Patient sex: M
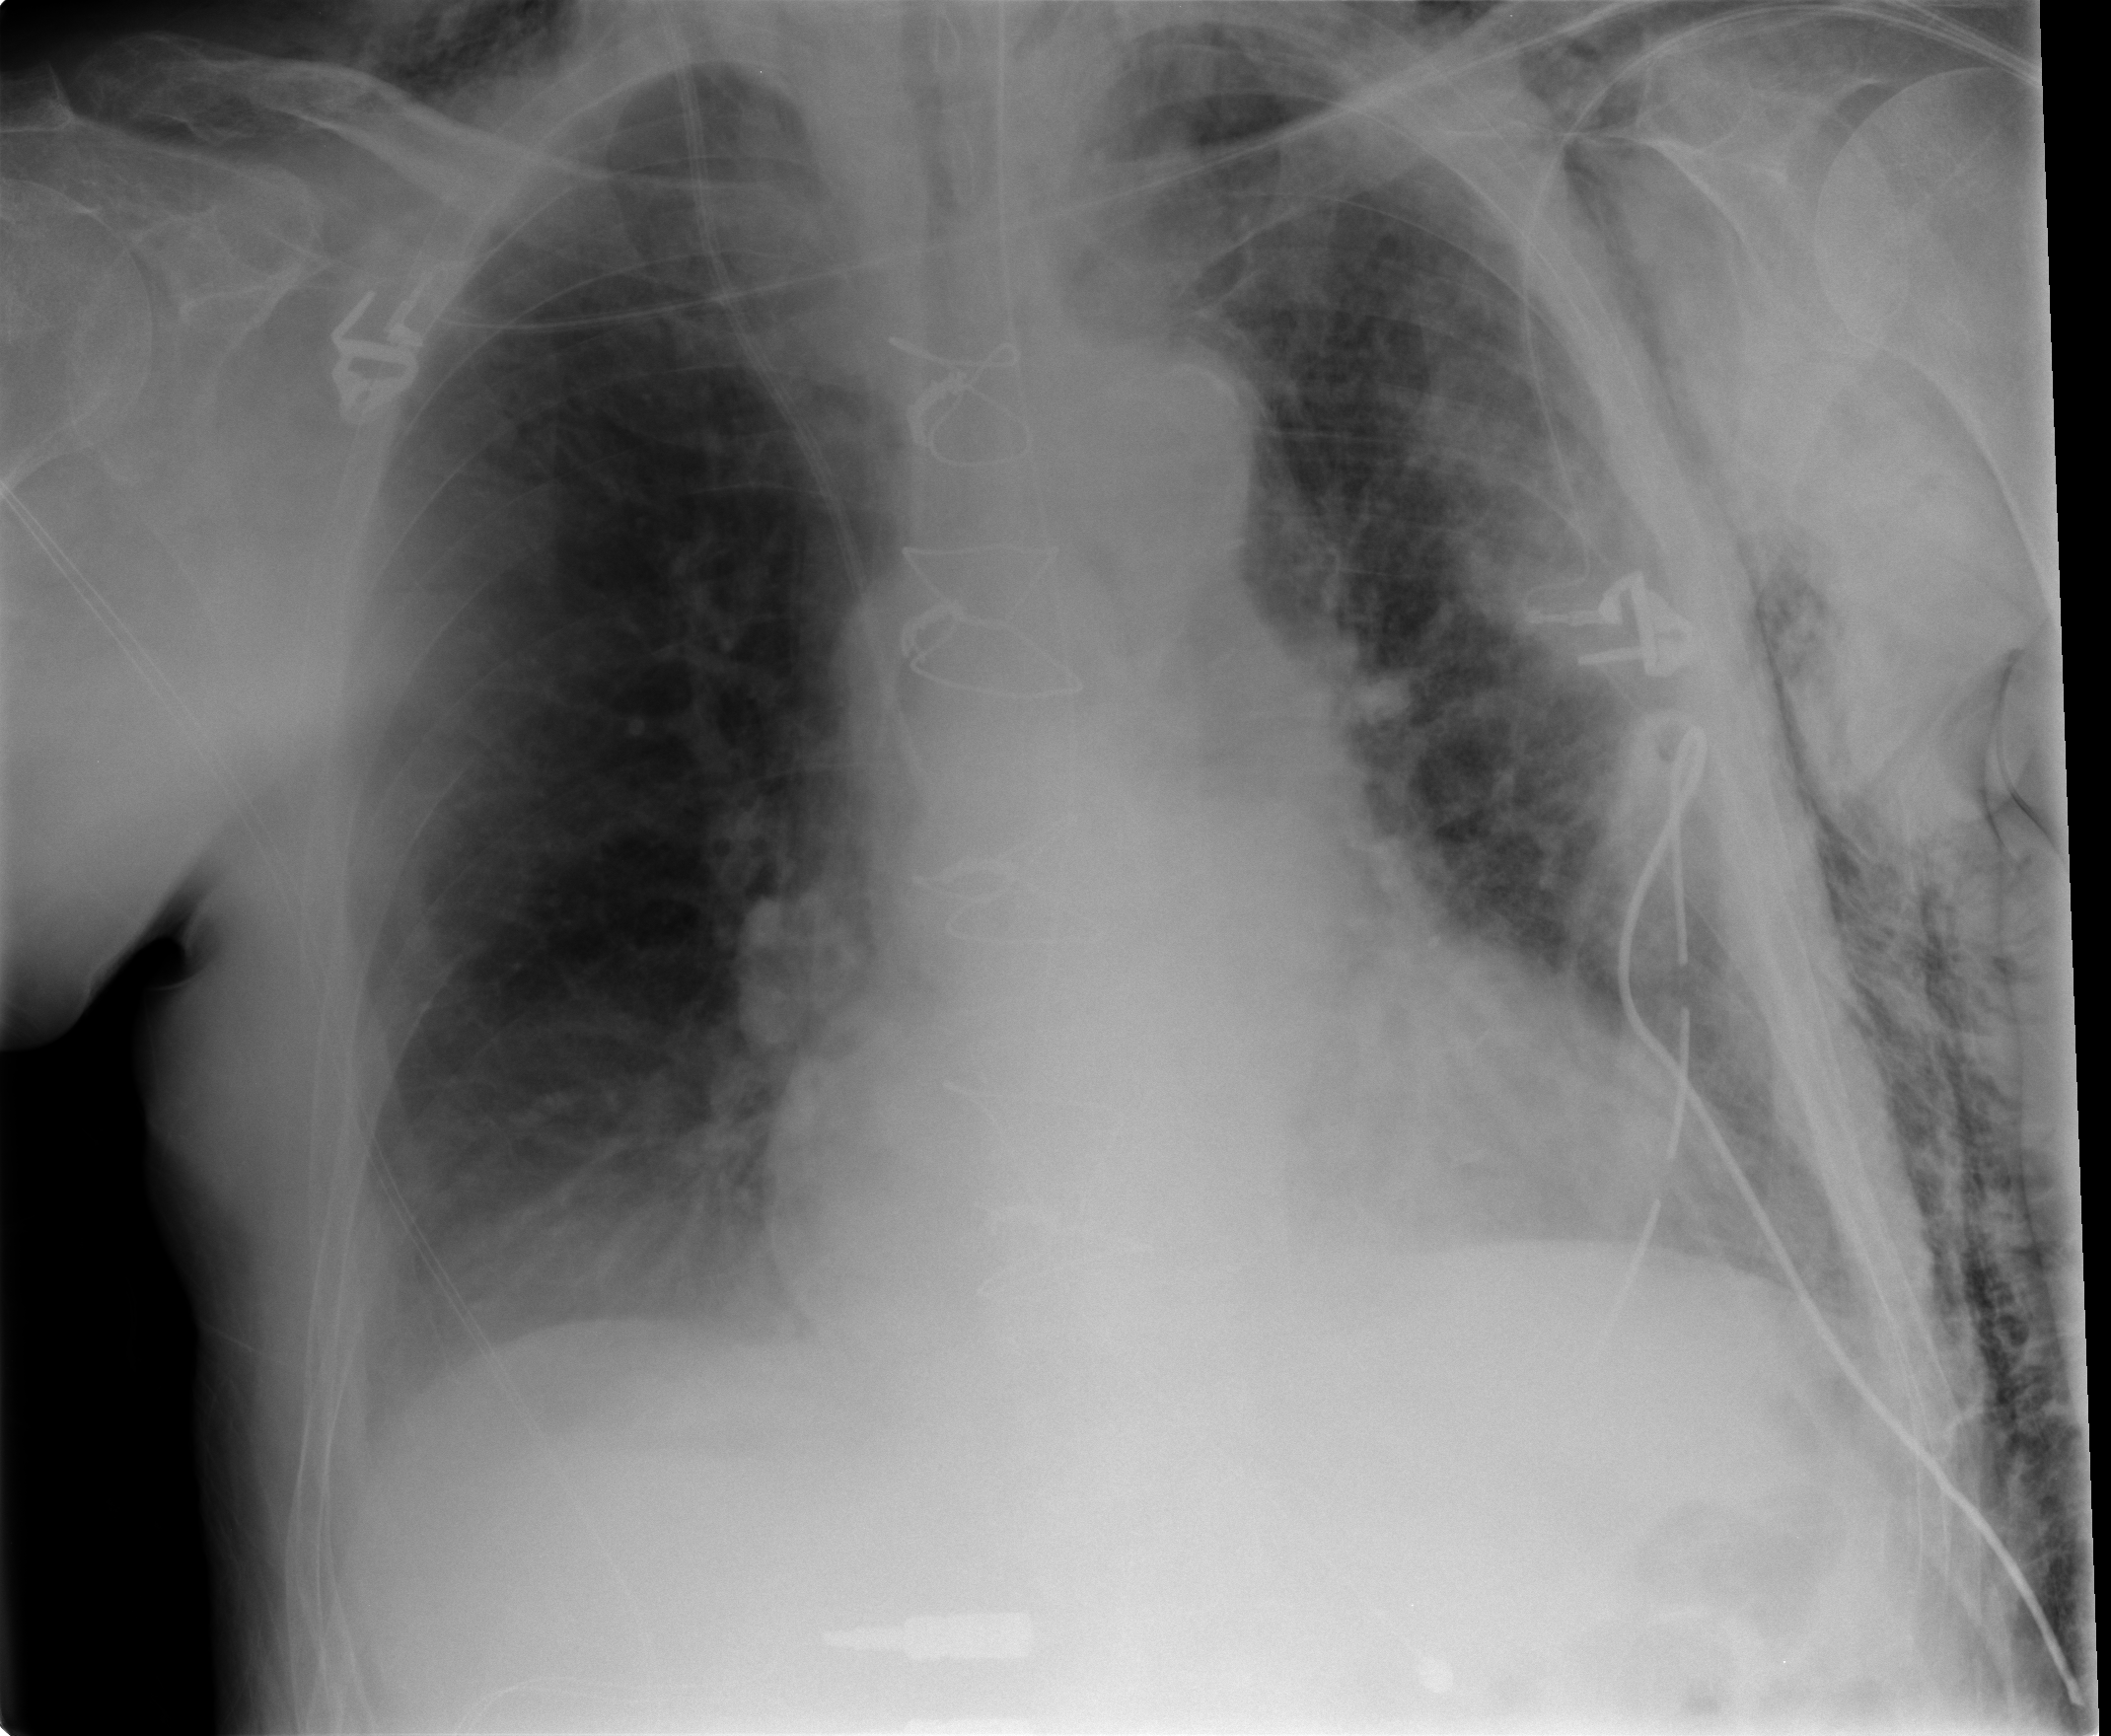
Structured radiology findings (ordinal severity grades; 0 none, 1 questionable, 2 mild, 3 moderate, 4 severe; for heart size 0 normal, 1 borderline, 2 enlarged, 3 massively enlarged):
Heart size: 2
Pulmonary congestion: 0
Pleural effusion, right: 1
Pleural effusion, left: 1
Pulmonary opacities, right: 0
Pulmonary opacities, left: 2
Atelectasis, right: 0
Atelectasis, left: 2